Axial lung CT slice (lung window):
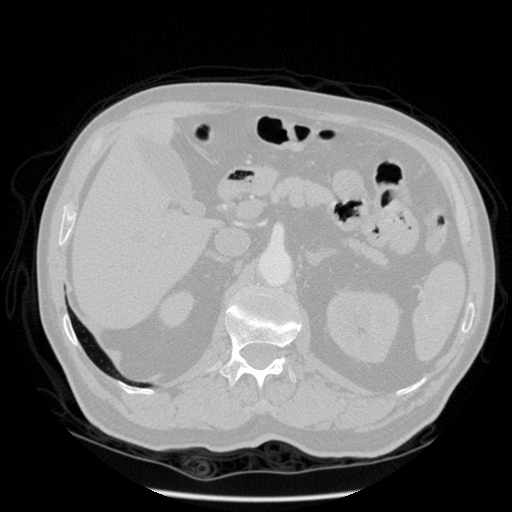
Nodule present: no